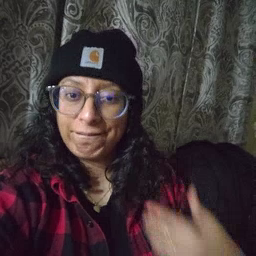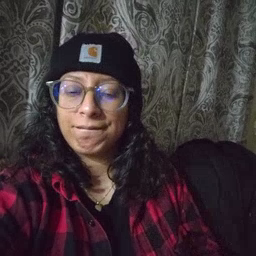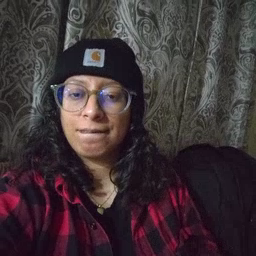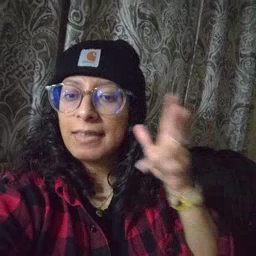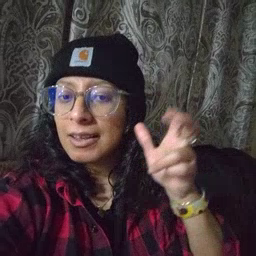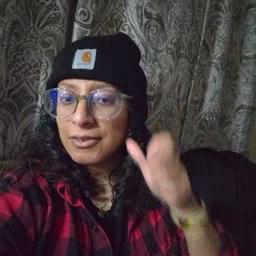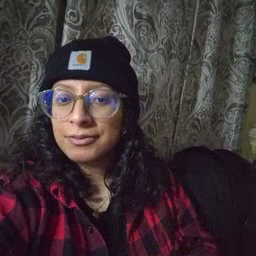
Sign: hear